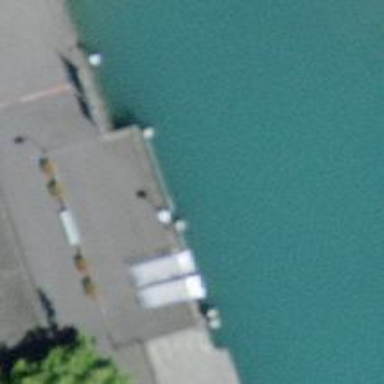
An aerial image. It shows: Ferry terminal with stop position for public transport.